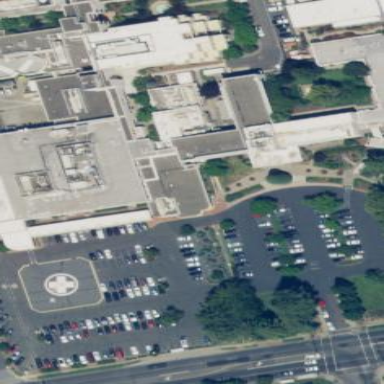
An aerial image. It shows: Hospital building.